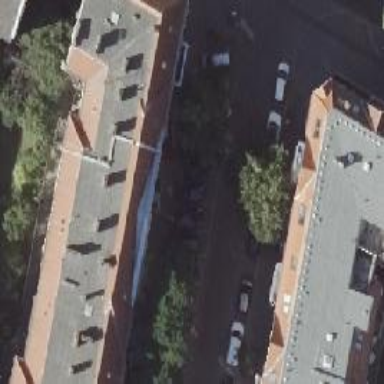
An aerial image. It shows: Residential building with unique double saltbox roof shape.